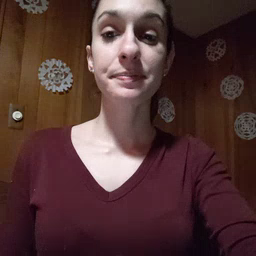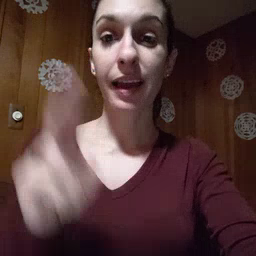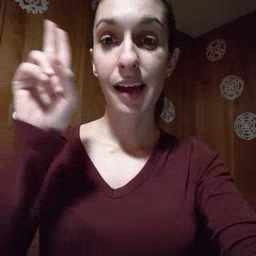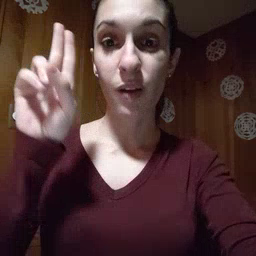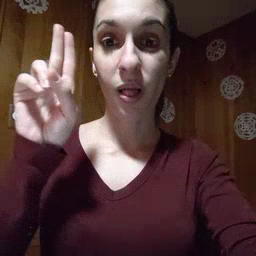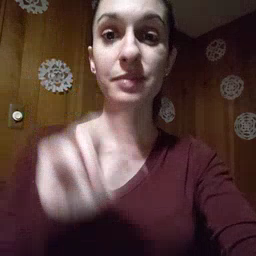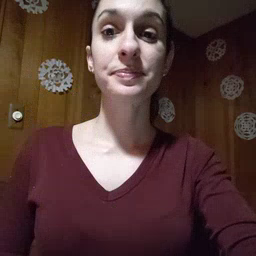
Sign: uncle